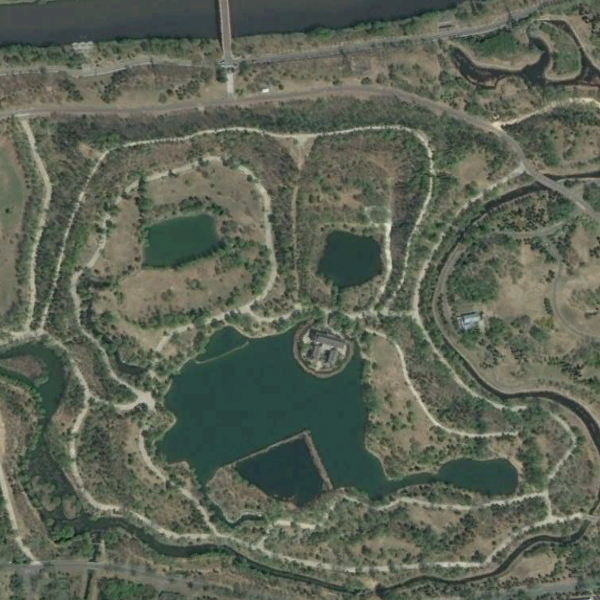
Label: Park